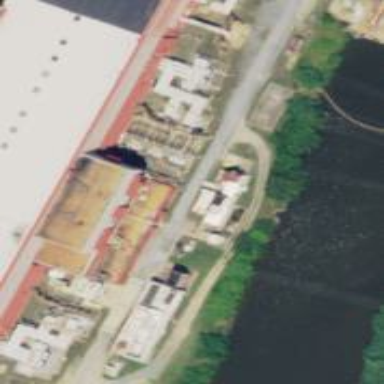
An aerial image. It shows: Gas turbine power generator.